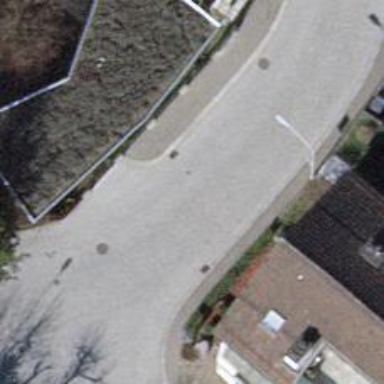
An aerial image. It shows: Footway crossing with settled surface.